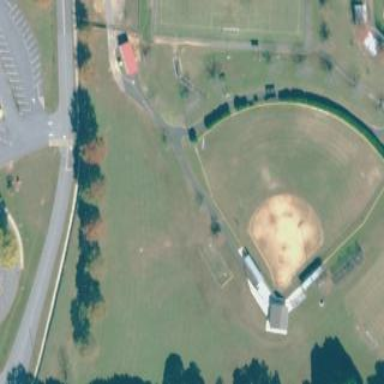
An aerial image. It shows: Baseball pitch for leisure and sports activities.